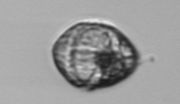
Label: Gyrodinium